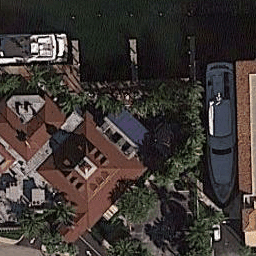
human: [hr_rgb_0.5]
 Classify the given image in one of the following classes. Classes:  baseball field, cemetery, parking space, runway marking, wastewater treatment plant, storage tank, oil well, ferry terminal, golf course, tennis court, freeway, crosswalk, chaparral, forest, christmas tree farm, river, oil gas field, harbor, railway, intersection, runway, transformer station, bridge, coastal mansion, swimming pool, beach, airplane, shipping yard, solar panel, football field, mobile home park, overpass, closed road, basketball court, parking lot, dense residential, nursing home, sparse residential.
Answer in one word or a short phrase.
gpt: coastal mansion